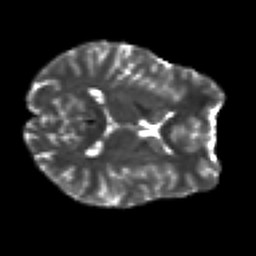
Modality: T2w
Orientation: axial
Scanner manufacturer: siemens
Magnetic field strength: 3 T
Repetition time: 7.8 s
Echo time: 0.09 s